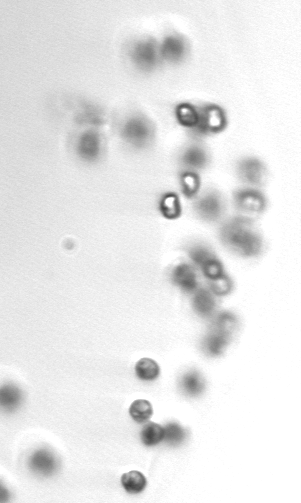
Label: Phaeocystis